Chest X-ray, AP view. Patient: 50 years old, sex M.
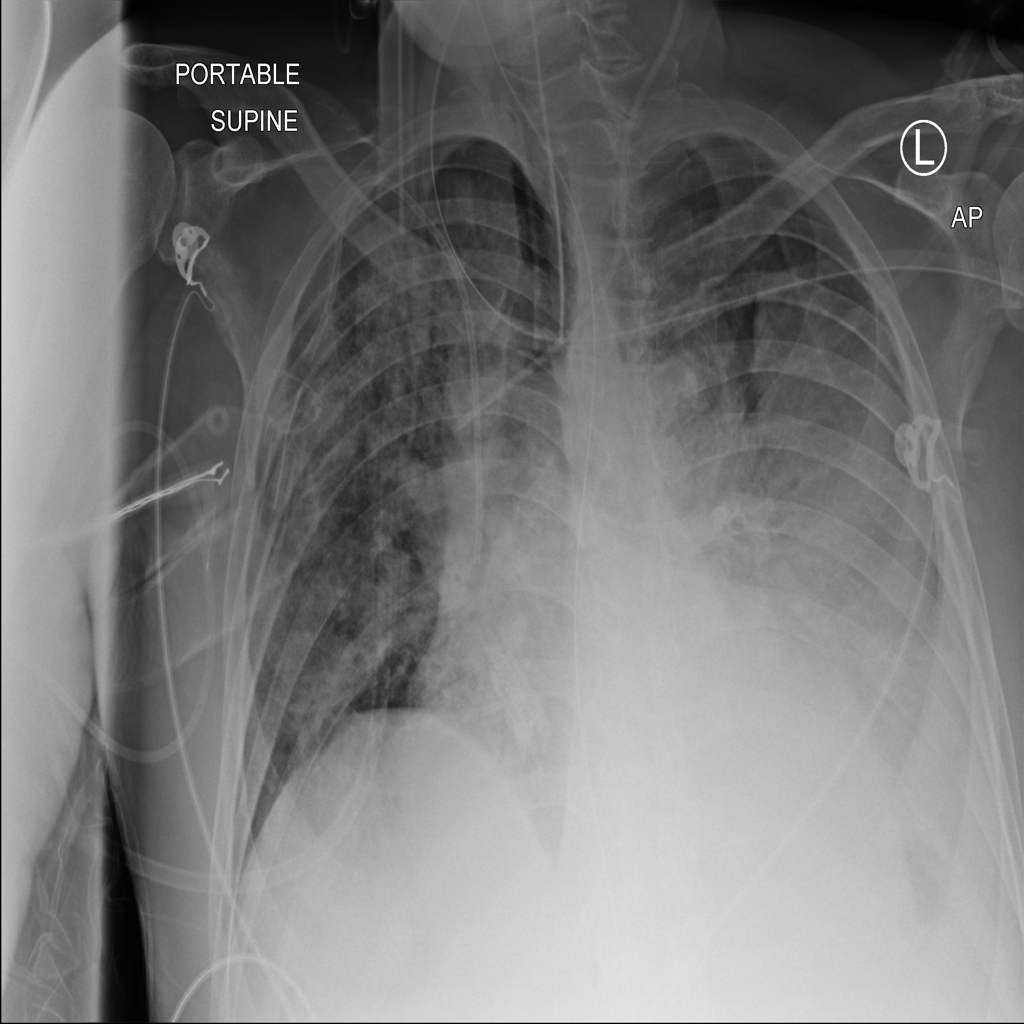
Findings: Consolidation, Infiltration